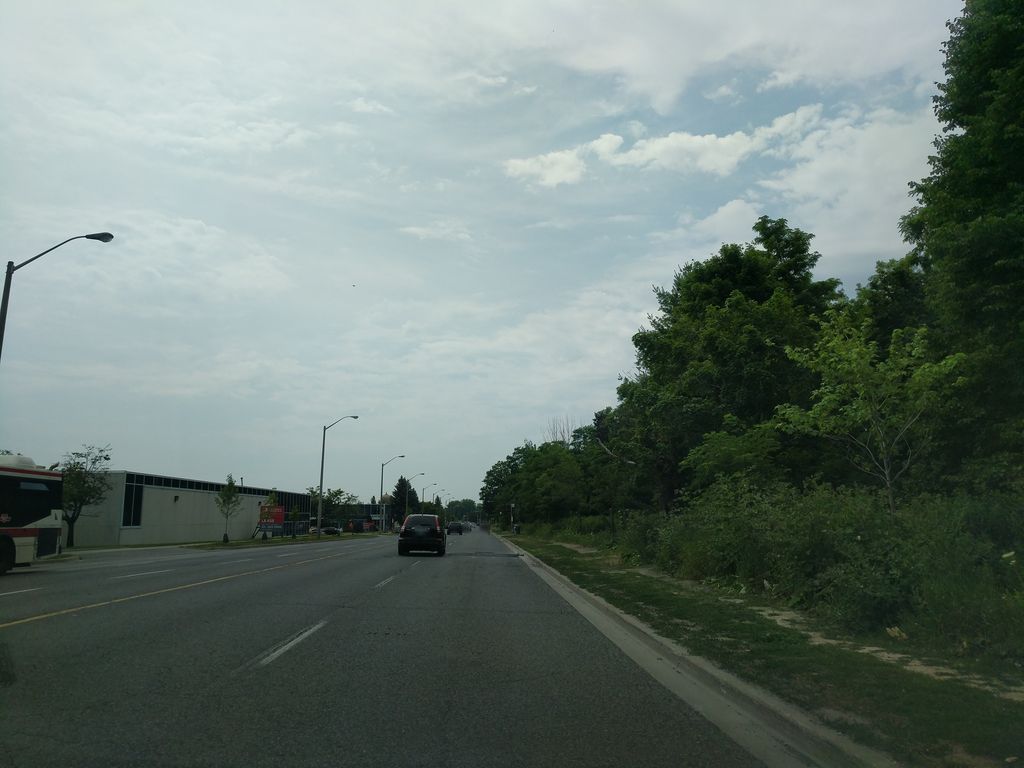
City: toronto